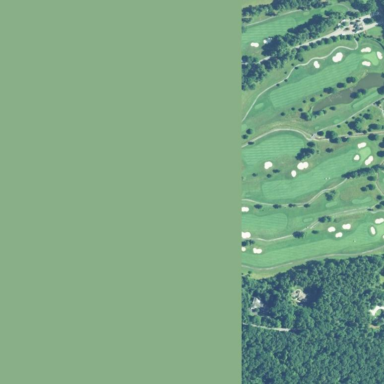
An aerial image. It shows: Pathway for golf carts.